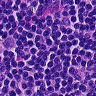
Metastatic tissue present: no